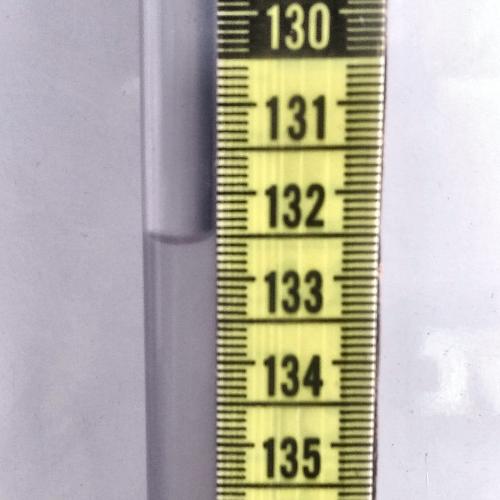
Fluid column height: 132.5 cm